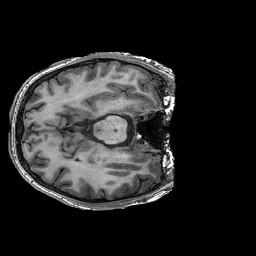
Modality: T1w
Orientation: axial
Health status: ill
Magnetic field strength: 3 T